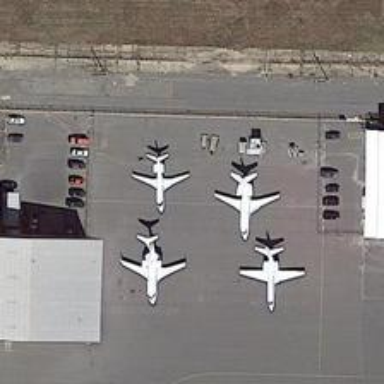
Four planes are stopped on the open space between the parking lot .